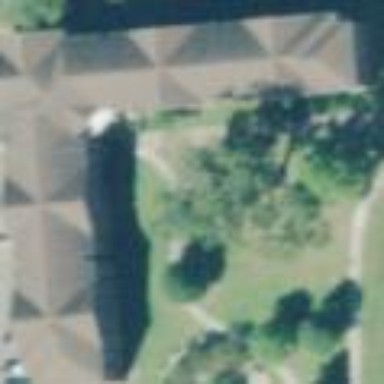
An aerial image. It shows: Dormitory building.